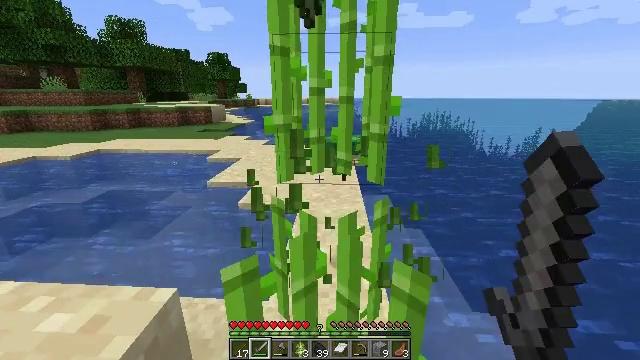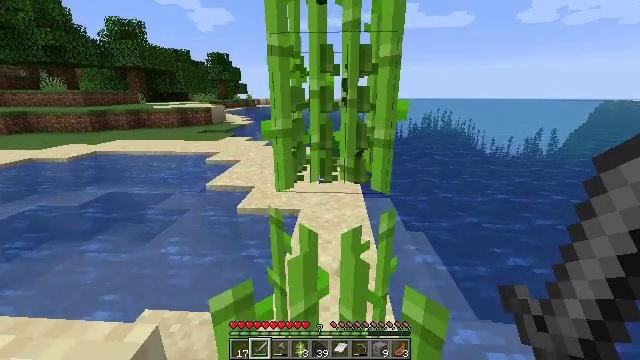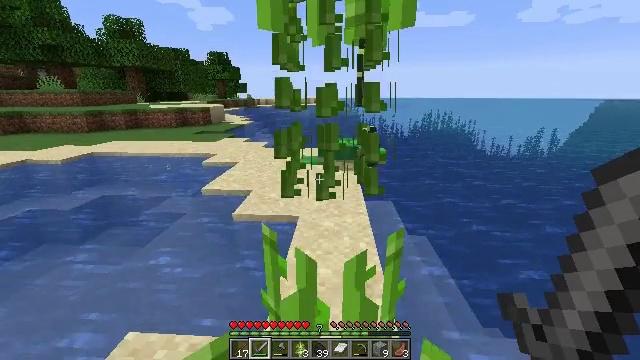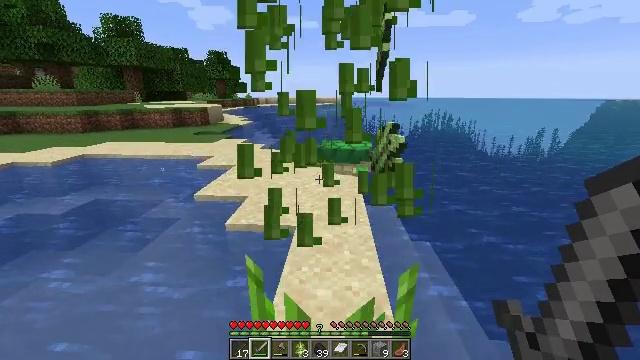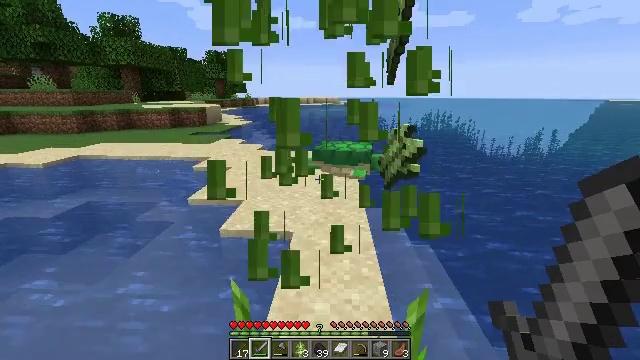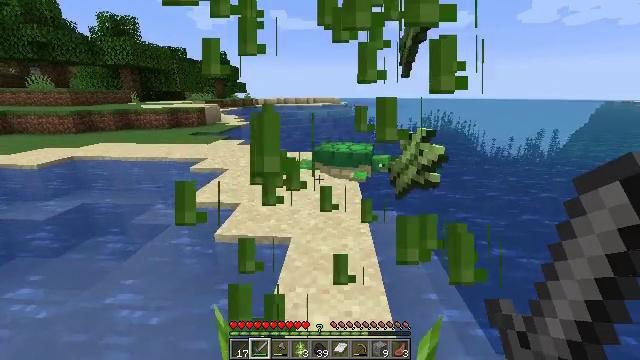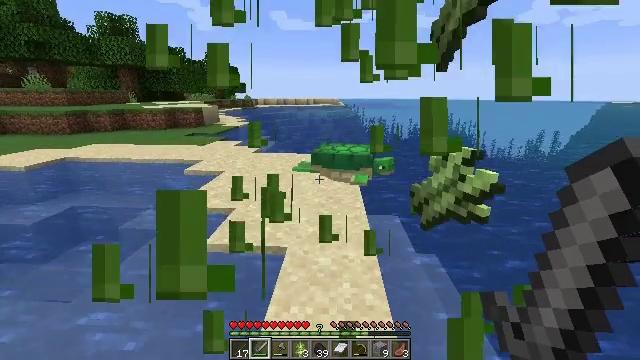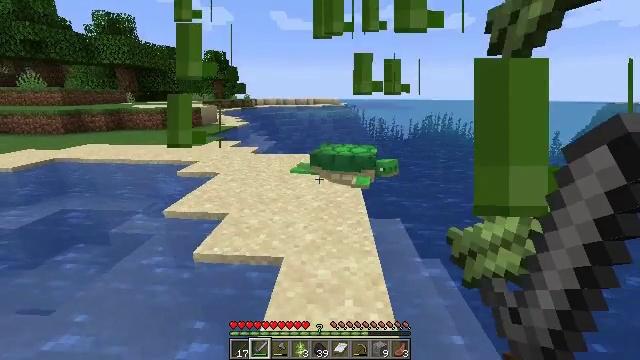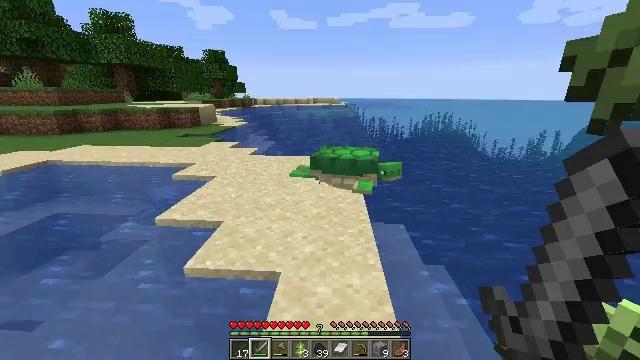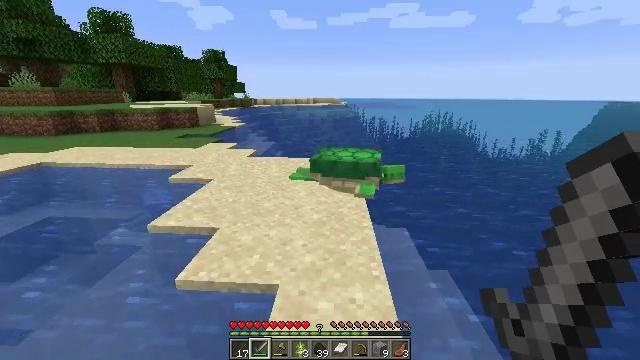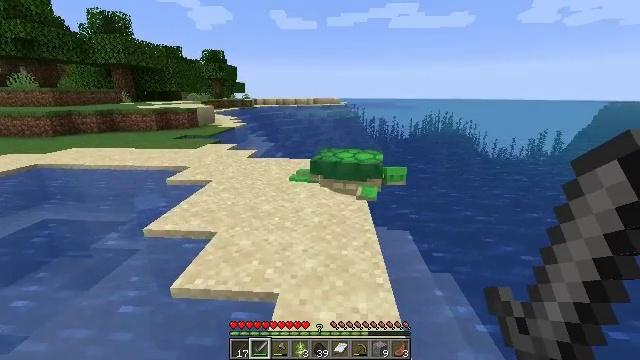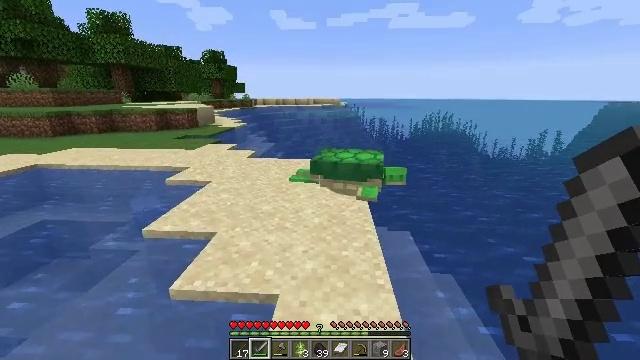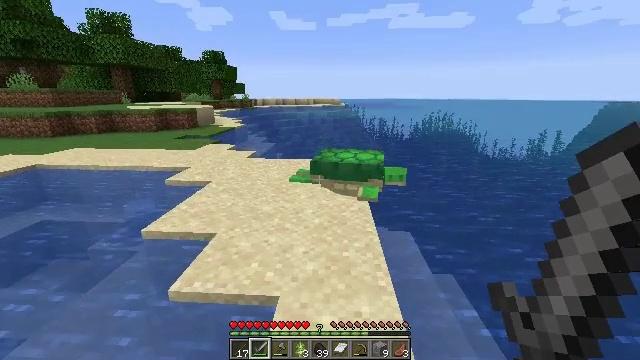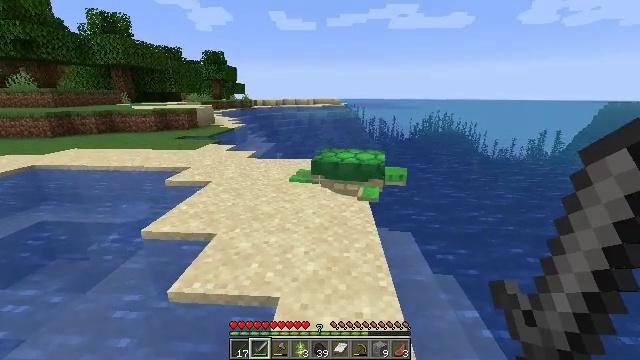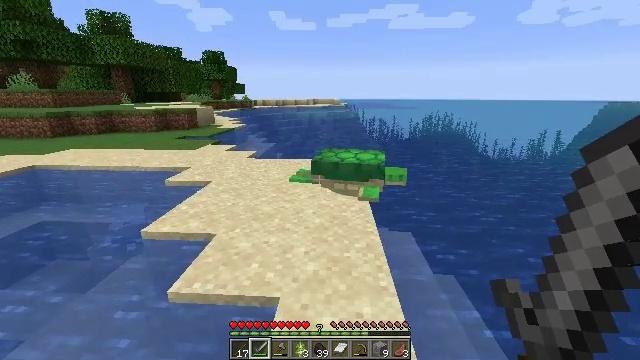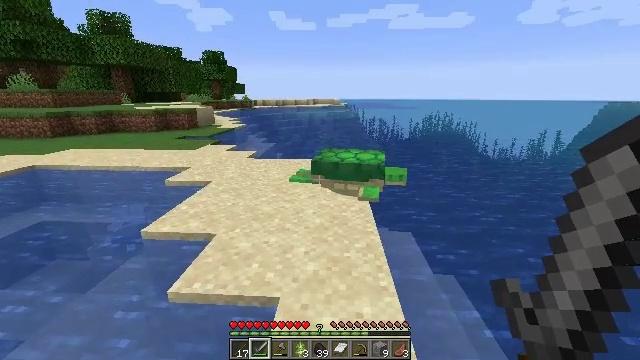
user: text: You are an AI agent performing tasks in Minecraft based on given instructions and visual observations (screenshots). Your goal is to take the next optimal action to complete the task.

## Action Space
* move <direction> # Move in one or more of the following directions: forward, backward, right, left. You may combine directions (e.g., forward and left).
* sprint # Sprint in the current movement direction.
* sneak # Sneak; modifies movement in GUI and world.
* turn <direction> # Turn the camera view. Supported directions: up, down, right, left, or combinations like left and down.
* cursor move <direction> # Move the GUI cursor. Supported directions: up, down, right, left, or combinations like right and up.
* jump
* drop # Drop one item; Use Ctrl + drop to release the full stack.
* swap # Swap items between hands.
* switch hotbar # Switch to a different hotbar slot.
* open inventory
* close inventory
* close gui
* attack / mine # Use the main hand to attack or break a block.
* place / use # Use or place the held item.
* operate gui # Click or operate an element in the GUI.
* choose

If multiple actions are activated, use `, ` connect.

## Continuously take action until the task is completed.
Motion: motion action
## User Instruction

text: Gather sugar cane for crafting.
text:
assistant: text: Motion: move forward
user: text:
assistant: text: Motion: move forward
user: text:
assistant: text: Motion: move forward
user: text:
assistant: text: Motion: move forward
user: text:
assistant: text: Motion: move forward
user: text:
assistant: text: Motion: move forward
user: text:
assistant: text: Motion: move forward
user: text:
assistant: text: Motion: move forward
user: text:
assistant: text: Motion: no_op
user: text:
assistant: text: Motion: no_op
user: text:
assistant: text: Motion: no_op
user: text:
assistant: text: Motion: no_op
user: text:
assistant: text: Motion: no_op
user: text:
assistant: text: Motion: no_op
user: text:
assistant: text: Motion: no_op
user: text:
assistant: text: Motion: no_op
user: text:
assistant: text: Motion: turn right and down
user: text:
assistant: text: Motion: turn right and down
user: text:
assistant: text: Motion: turn right and down
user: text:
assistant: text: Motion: turn right and down
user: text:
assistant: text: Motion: turn right
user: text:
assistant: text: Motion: turn right and down
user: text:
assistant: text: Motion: turn right and down
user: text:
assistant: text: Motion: turn right and down
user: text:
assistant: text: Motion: turn right
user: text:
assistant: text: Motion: turn right
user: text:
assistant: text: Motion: turn right and down
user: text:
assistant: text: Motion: turn right and down
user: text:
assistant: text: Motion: turn right and down
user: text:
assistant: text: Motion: no_op